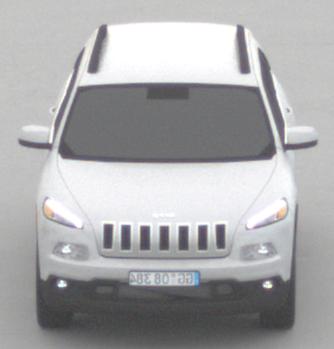
Make: Jeep
Model: Cherokee 3.2 V6 Pentastar
Detailed model: Cherokee (KL)
Model produced from: 2014/07
Model produced until: 2015/07
Doors: 5
Color: white
Road condition: dry road
Daytime: morning or afternoon
Contrast: low contrast